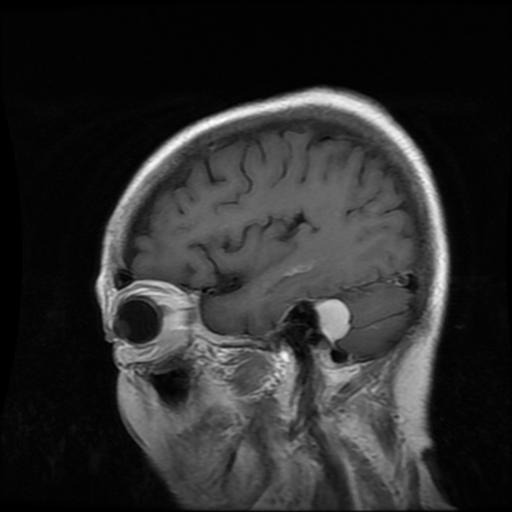
Label: meningioma